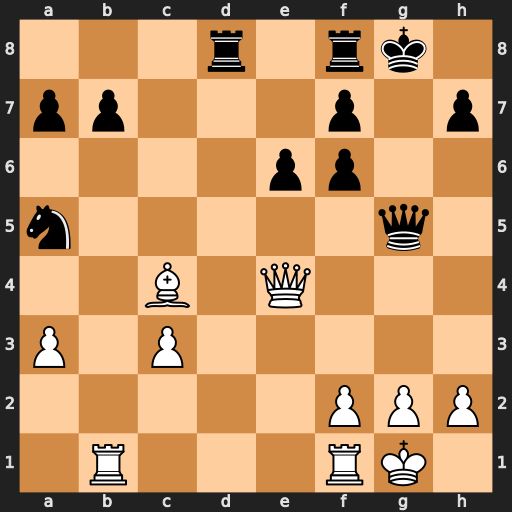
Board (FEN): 3r1rk1/pp3p1p/4pp2/n5q1/2B1Q3/P1P5/5PPP/1R3RK1
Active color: w
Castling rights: -
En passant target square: -
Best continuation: Rb5 Qg6 Qxg6+ hxg6 Rxa5